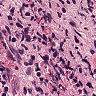
Metastatic tissue present: yes